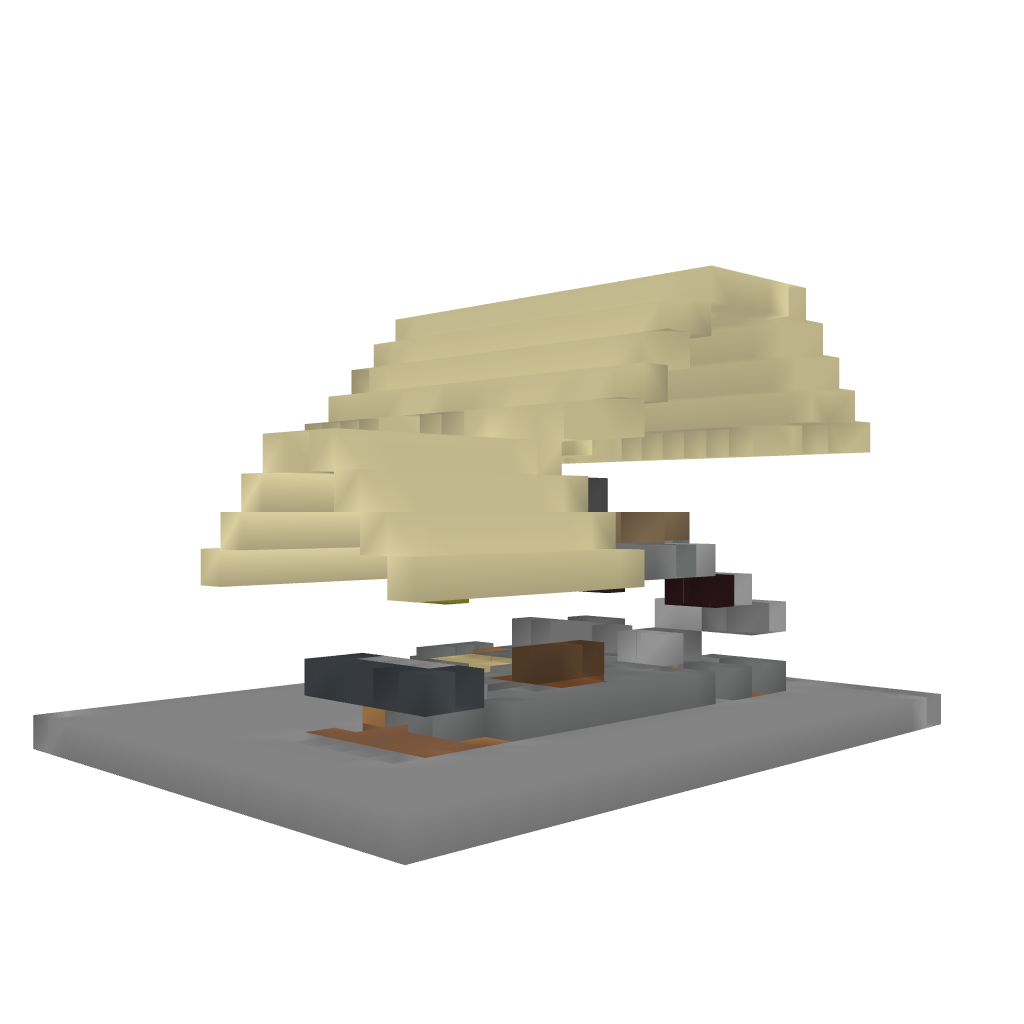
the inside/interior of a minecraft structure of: mansion 2